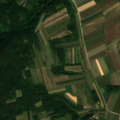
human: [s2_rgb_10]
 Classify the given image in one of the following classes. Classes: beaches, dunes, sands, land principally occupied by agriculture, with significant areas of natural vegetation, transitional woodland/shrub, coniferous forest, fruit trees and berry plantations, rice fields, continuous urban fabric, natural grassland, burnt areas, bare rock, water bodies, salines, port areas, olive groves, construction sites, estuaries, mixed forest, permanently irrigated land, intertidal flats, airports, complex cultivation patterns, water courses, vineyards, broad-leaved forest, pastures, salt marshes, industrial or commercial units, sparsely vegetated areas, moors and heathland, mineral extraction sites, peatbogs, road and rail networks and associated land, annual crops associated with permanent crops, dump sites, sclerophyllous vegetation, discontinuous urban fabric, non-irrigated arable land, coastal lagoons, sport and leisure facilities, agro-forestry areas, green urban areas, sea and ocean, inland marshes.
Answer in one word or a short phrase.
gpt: non-irrigated arable land, land principally occupied by agriculture, with significant areas of natural vegetation, broad-leaved forest